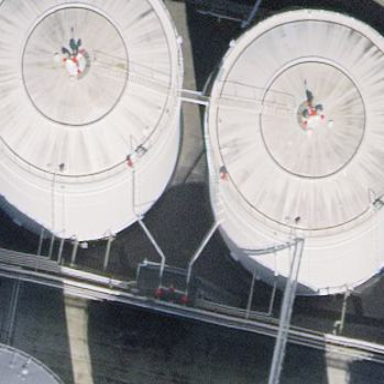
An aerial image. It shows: Storage tank building.